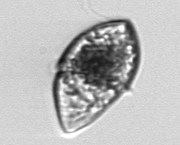
Label: Gyrodinium